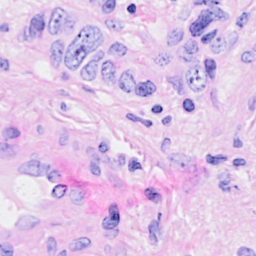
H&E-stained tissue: Breast